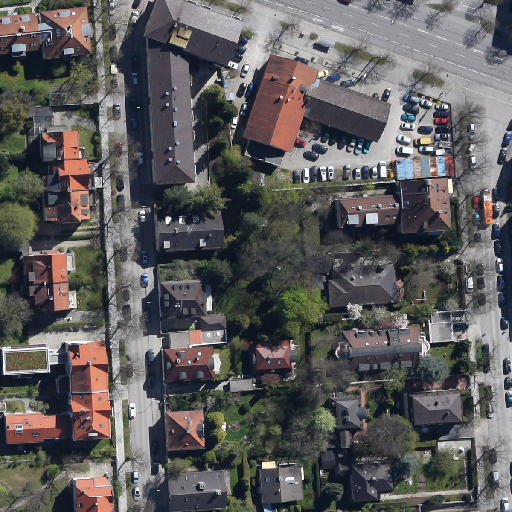
Referring expression: vehicle